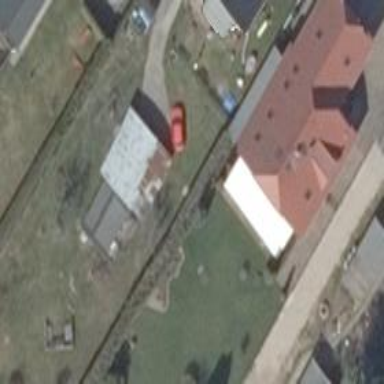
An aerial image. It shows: Detached building with hipped roof shape.